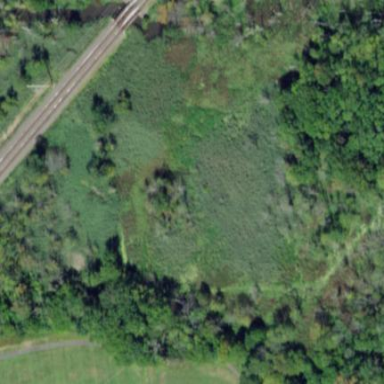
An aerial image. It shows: Marshy wetland area.